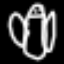
Label: angel